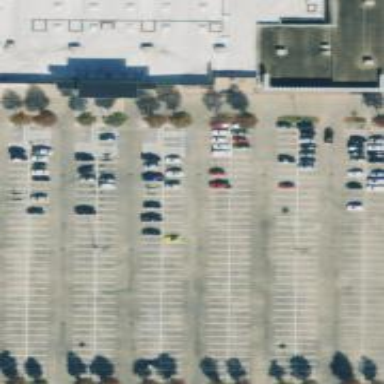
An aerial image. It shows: Parking space.